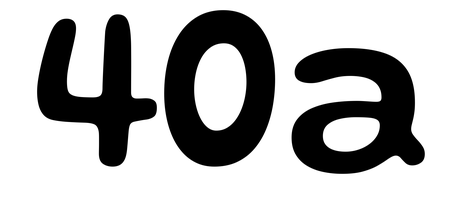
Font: Gluten_Medium